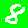
Digit: 8